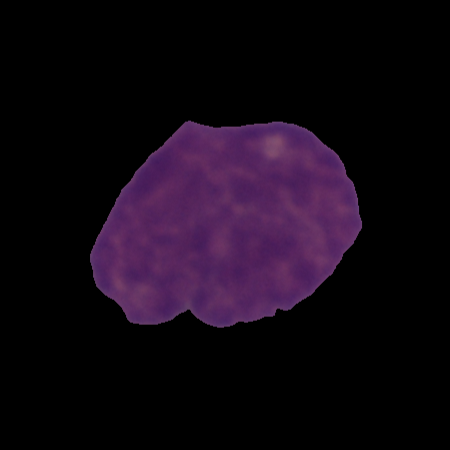
Label: cancer